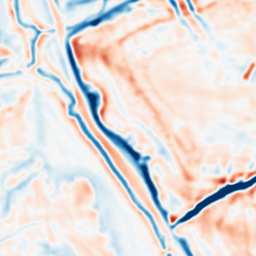
Category: multiscale
Decomposition family: dog_multiscale
Decomposition parameters: sigma_ratio: 1.4
n_scales: 3
base_sigma: 2
Upsampling method: bspline
Upsampling parameters: scale: 4
Upsampling scale: 4